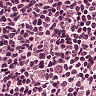
Metastatic tissue present: no